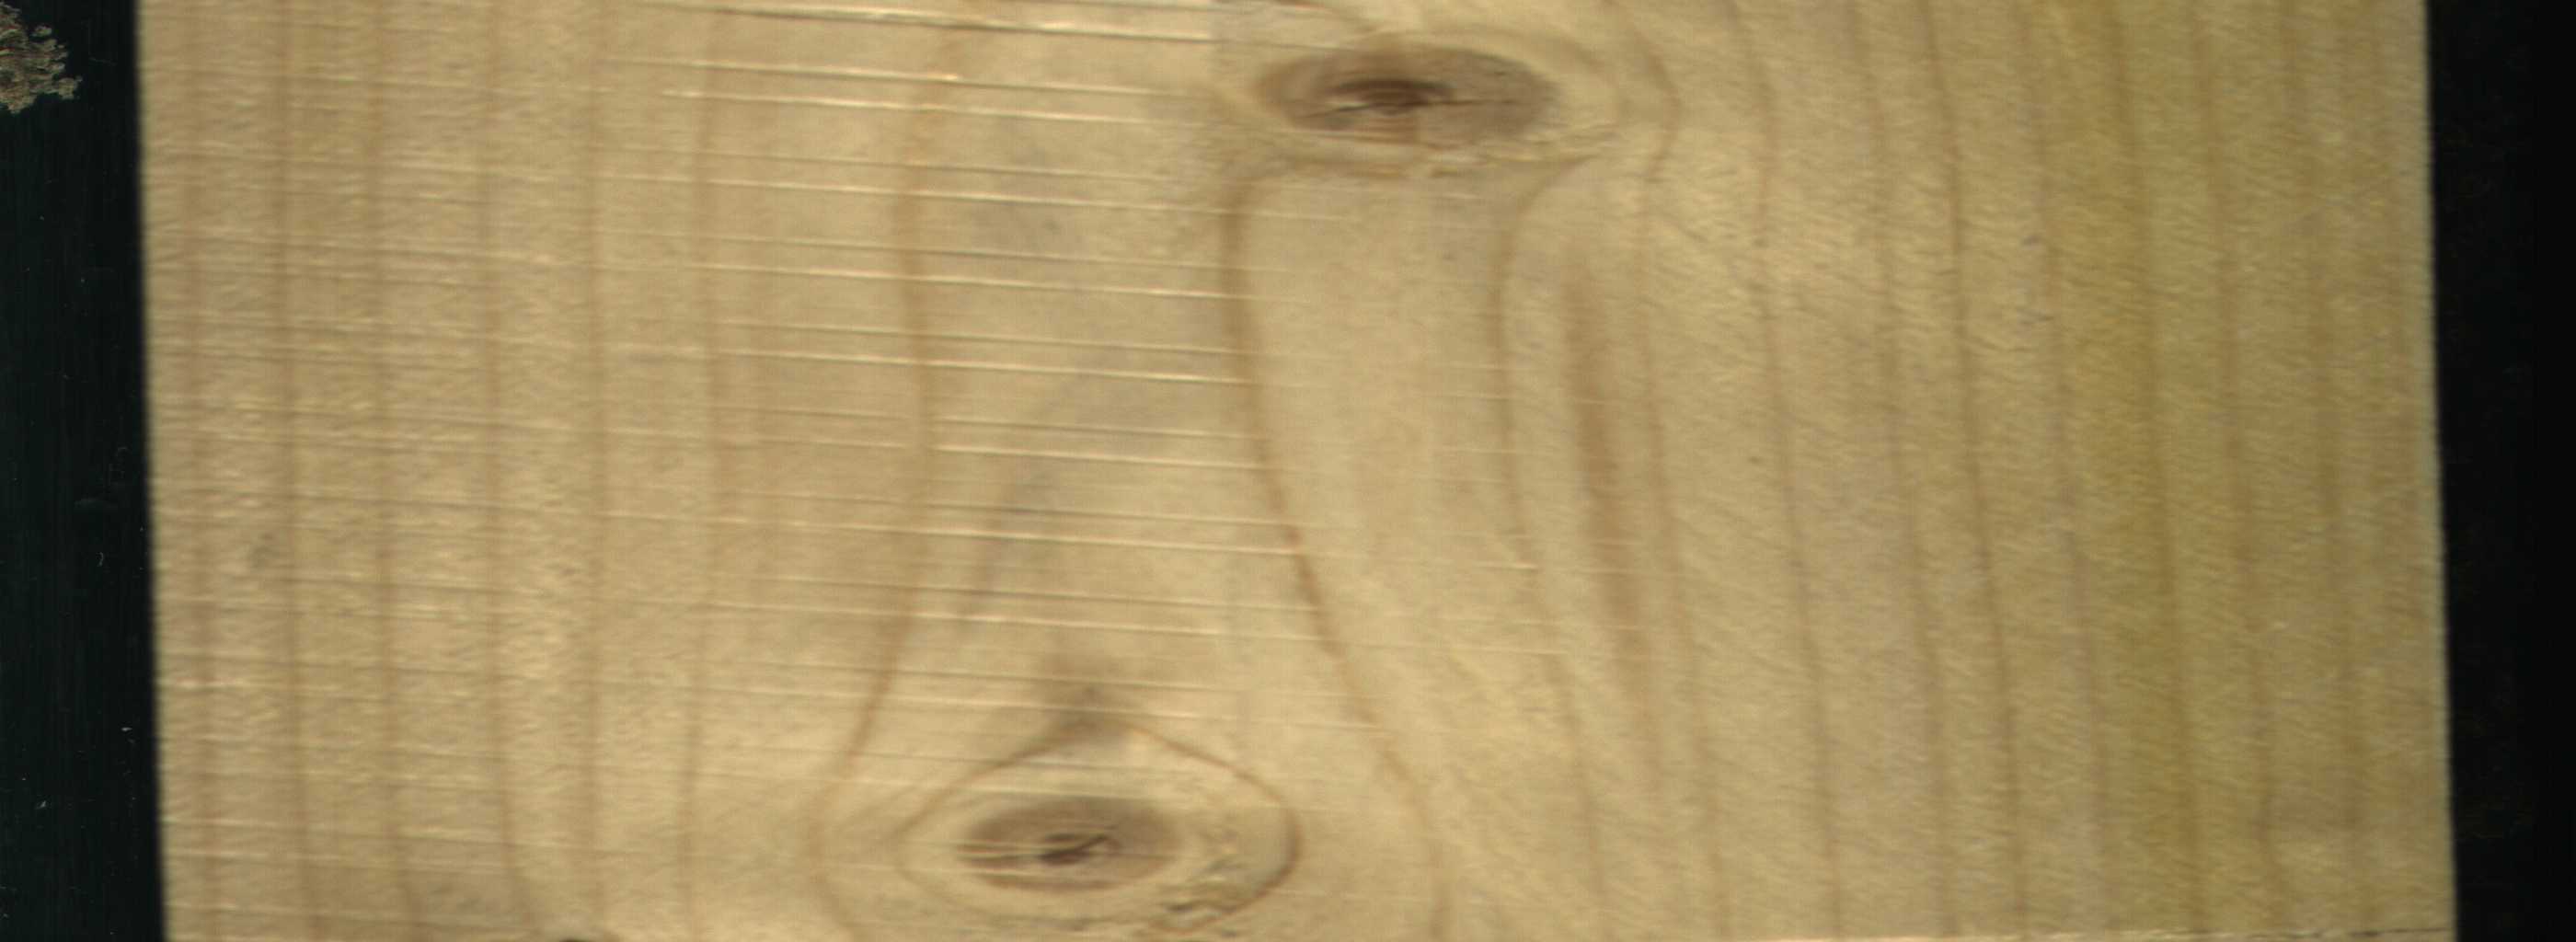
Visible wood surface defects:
knot_with_crack
Live_Knot
Live_Knot